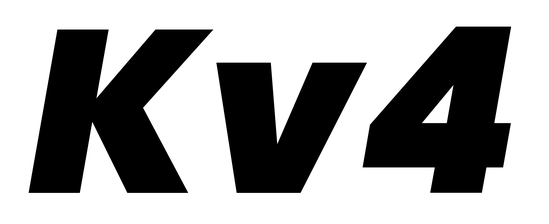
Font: Poppins-BlackItalic